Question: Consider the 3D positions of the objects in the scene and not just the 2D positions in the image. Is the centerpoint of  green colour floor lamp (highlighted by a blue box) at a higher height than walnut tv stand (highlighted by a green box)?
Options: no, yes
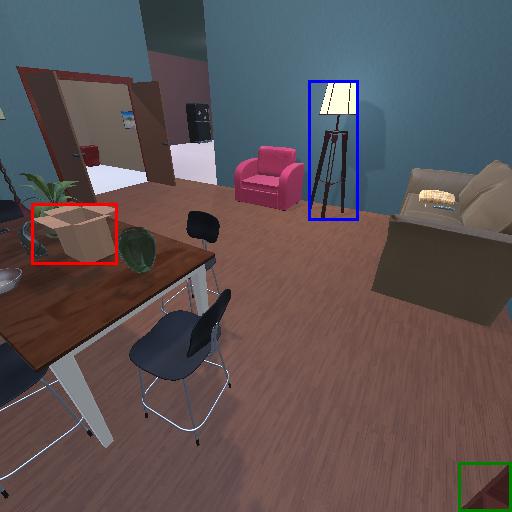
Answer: no